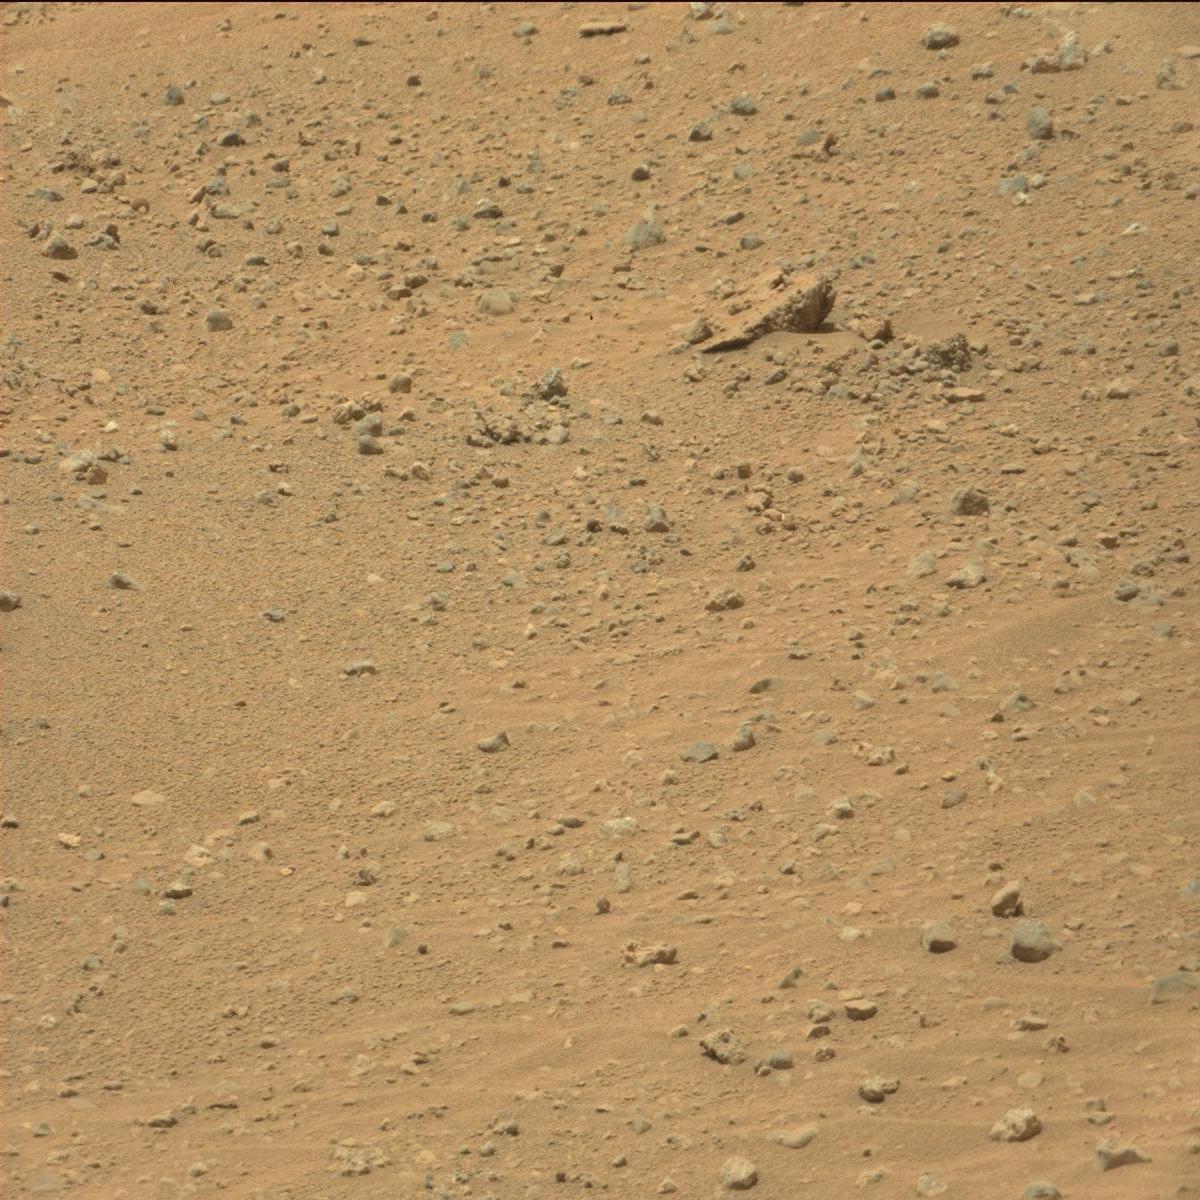
Terrain classes present: Bedrock, Rock, Sand / Soil